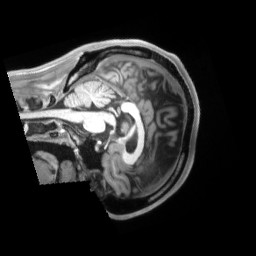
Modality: T1w
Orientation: sagittal
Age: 23
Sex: male
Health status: ill
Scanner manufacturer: siemens
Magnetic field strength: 3 T
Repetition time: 2.2 s
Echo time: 0.00157 s